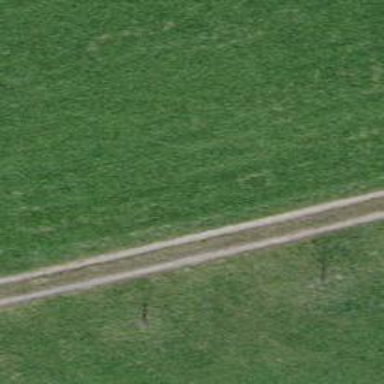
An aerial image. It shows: Track with compacted grade3 surface.